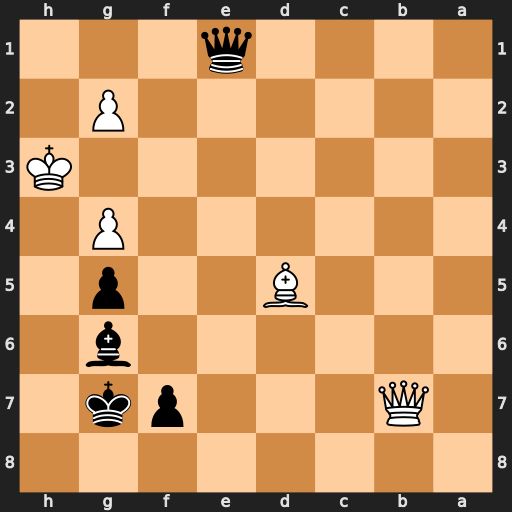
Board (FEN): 8/1Q3pk1/6b1/3B2p1/6P1/7K/6P1/4q3
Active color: b
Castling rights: -
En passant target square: -
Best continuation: Qh4#